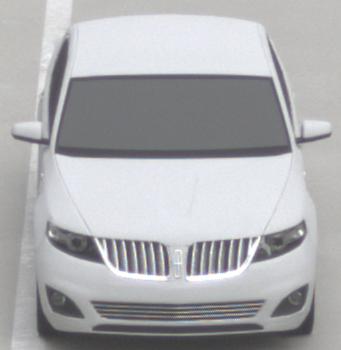
Make: Lincoln
Model: MKS
Detailed model: -
Model produced from: 2008
Model produced until: 2011
Doors: 4
Color: white
Road condition: dry road
Daytime: midday
Contrast: low contrast